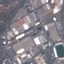
Land use / land cover: Industrial